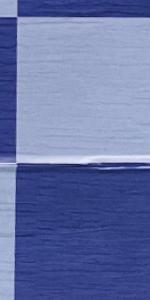
Label: Empty